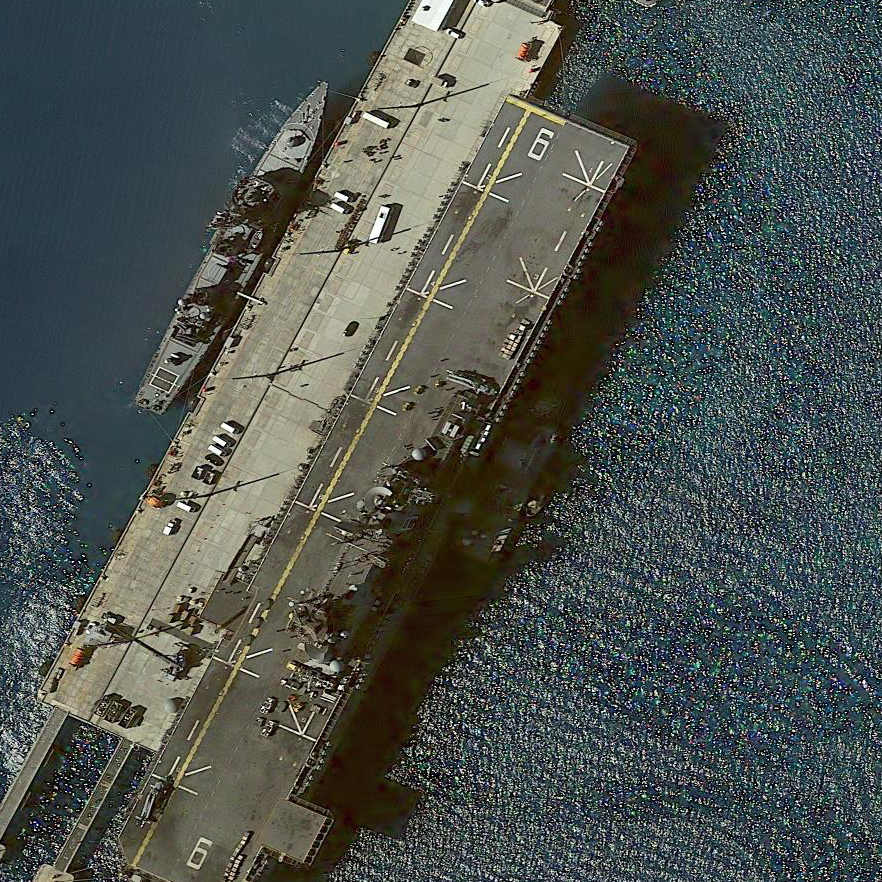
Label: assault